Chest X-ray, PA view. Patient: 32 years old, sex F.
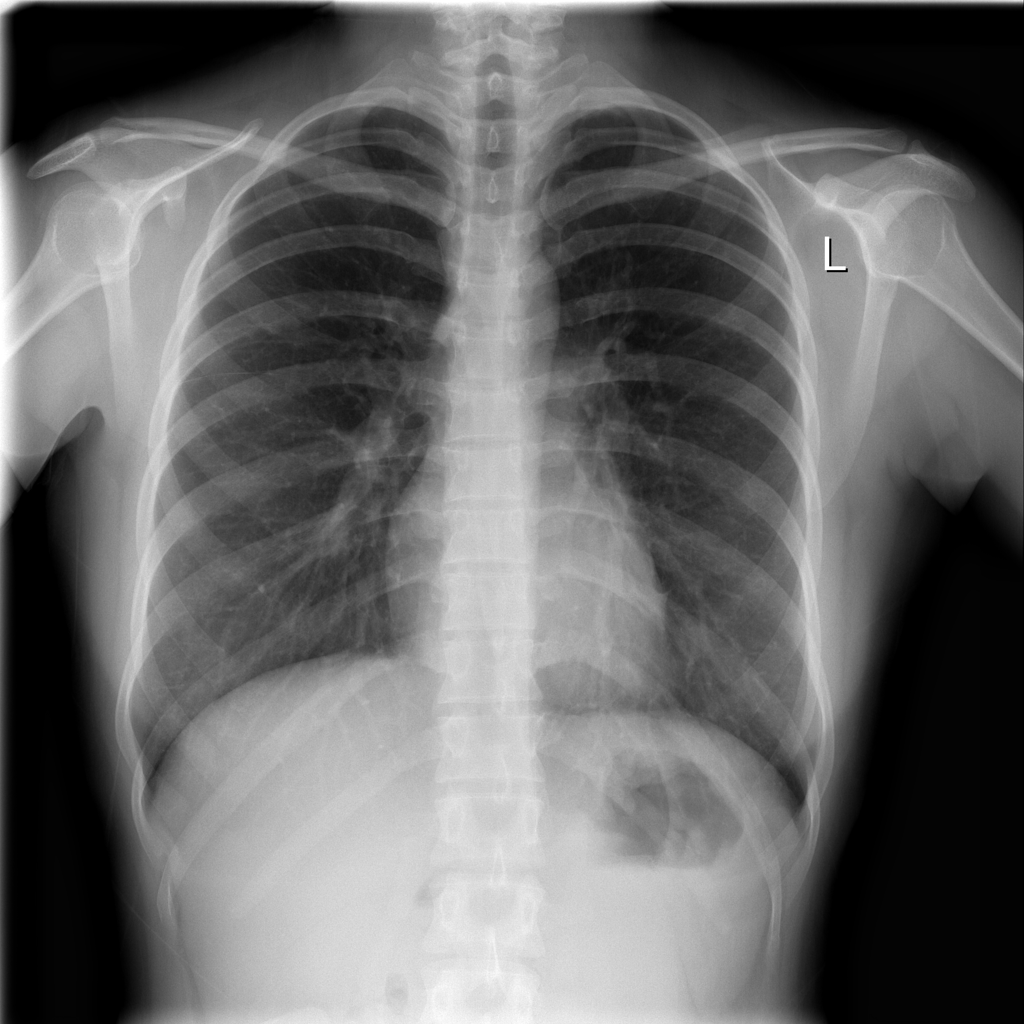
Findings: No Finding